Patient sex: M
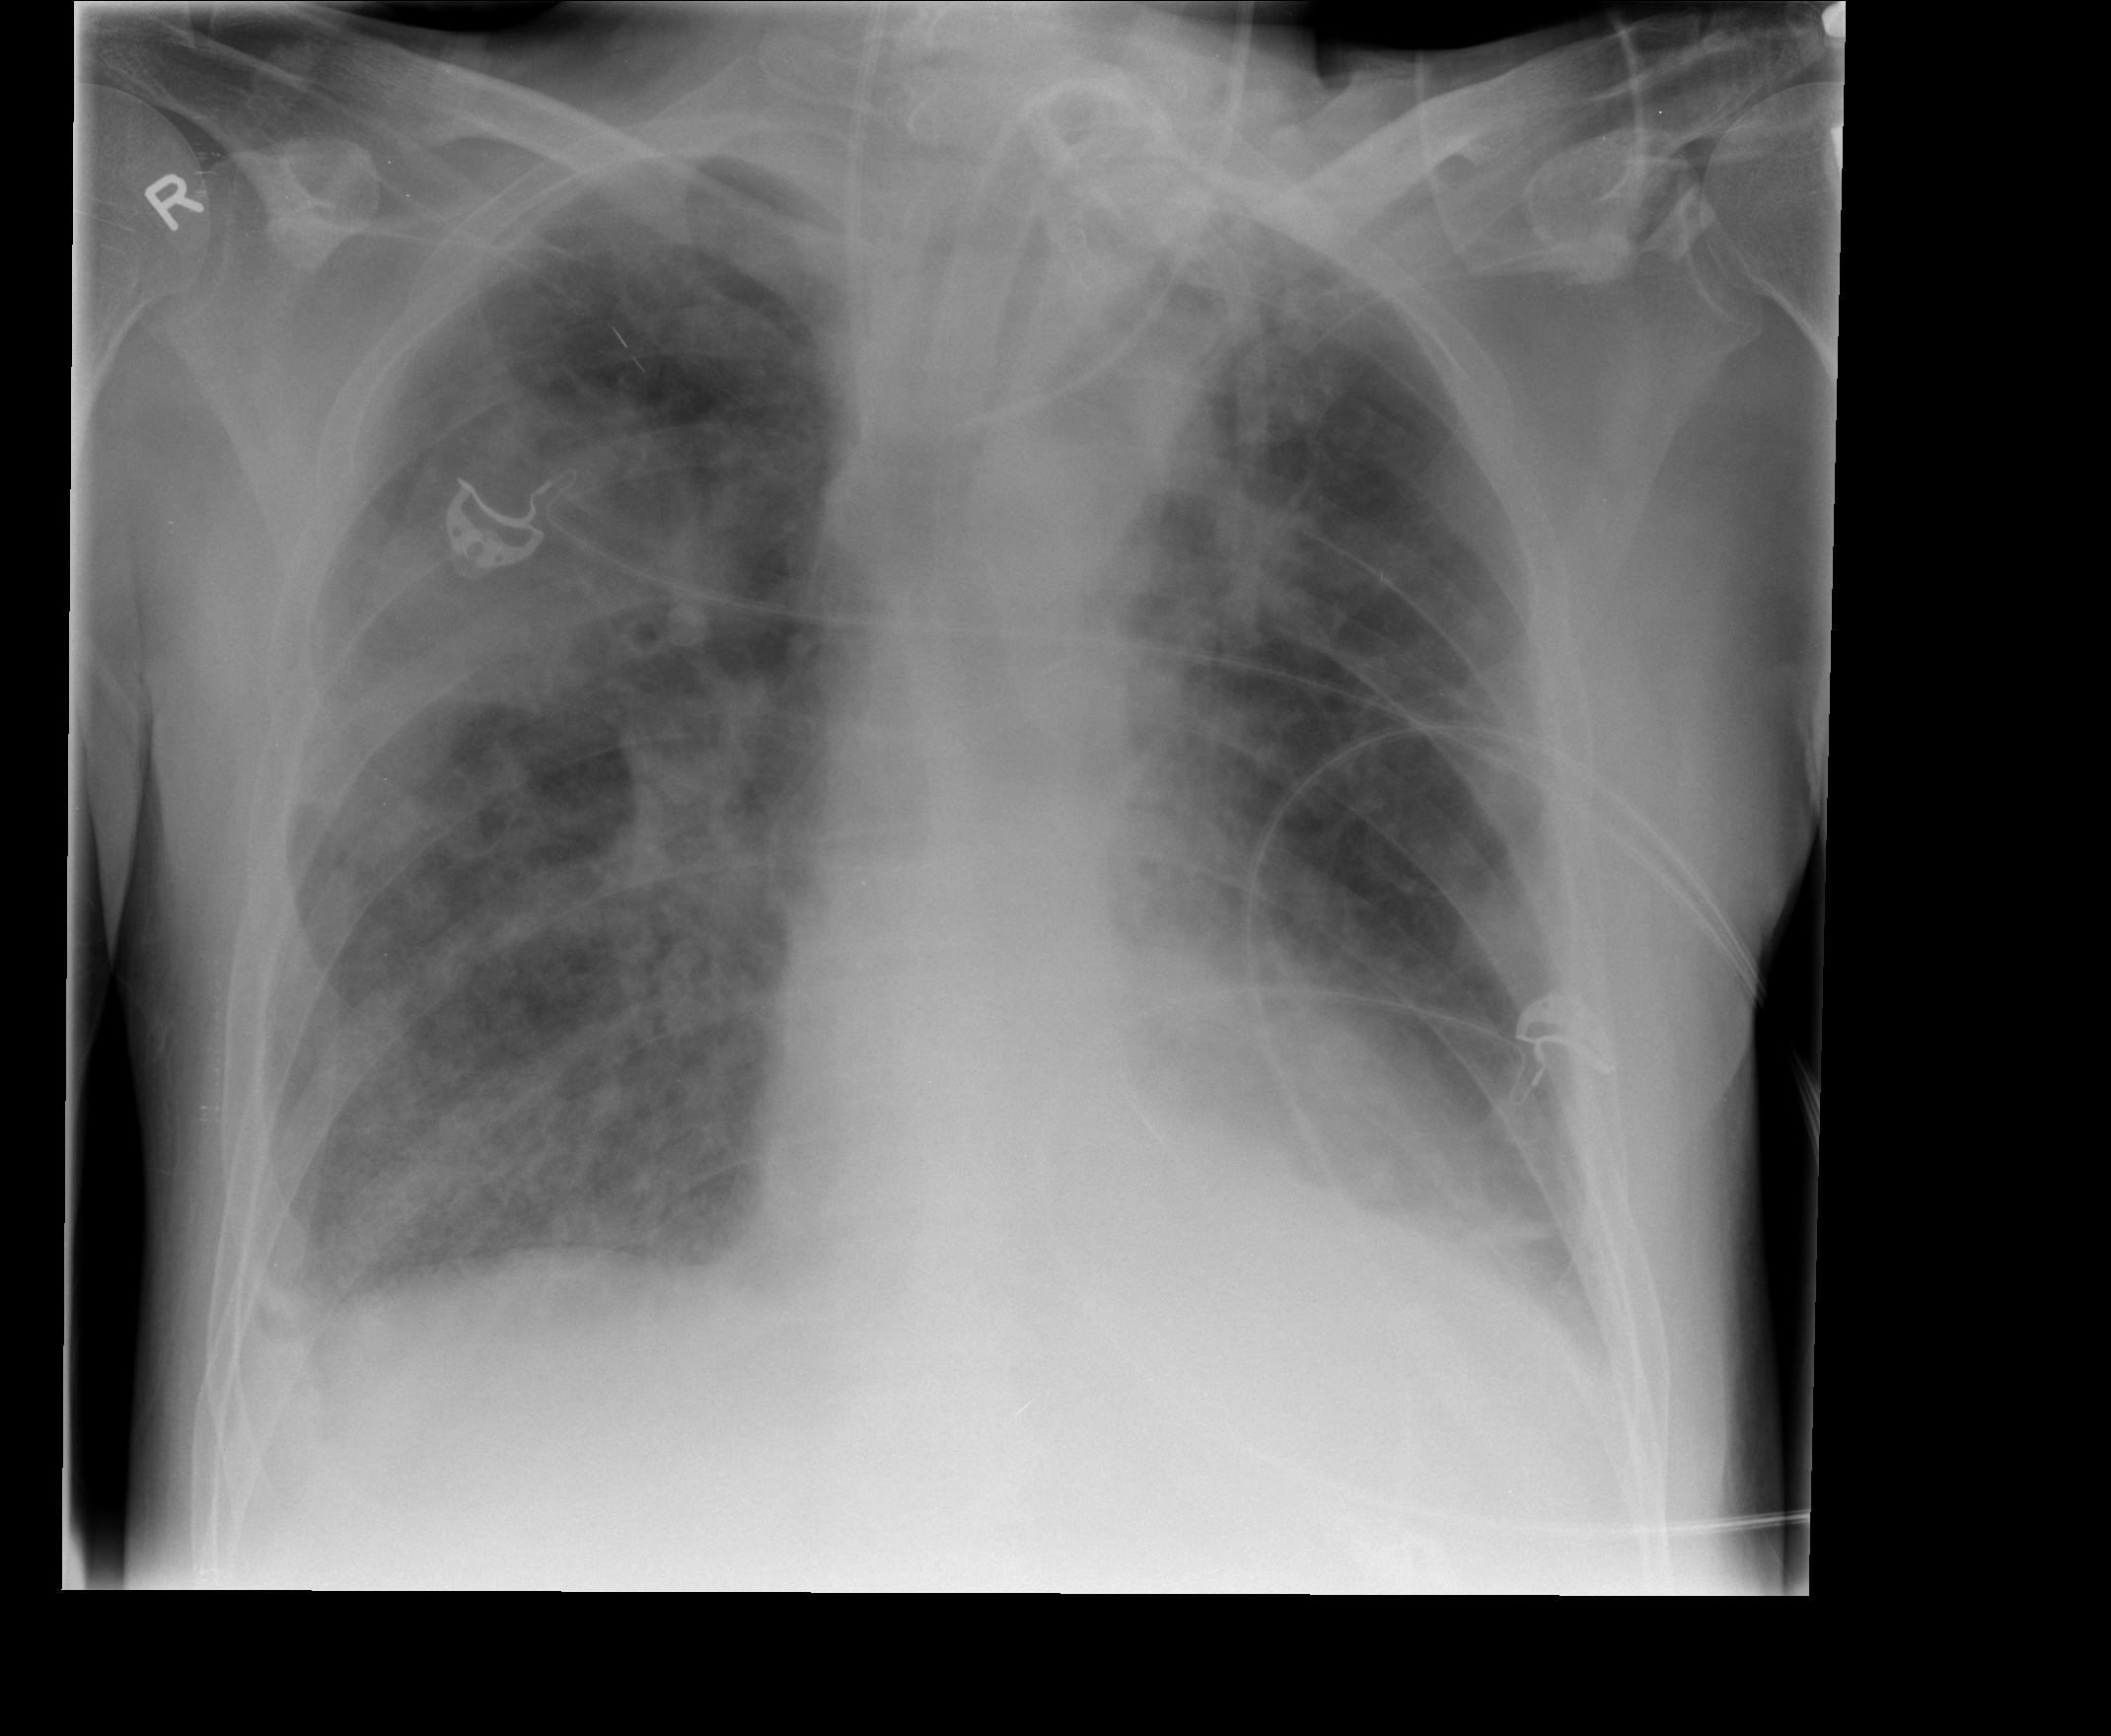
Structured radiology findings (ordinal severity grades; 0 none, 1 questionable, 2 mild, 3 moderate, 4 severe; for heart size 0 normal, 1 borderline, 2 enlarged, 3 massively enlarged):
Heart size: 0
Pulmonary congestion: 3
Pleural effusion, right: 2
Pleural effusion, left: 2
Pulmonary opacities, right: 3
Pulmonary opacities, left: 3
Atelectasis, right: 2
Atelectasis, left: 2